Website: apple
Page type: payment
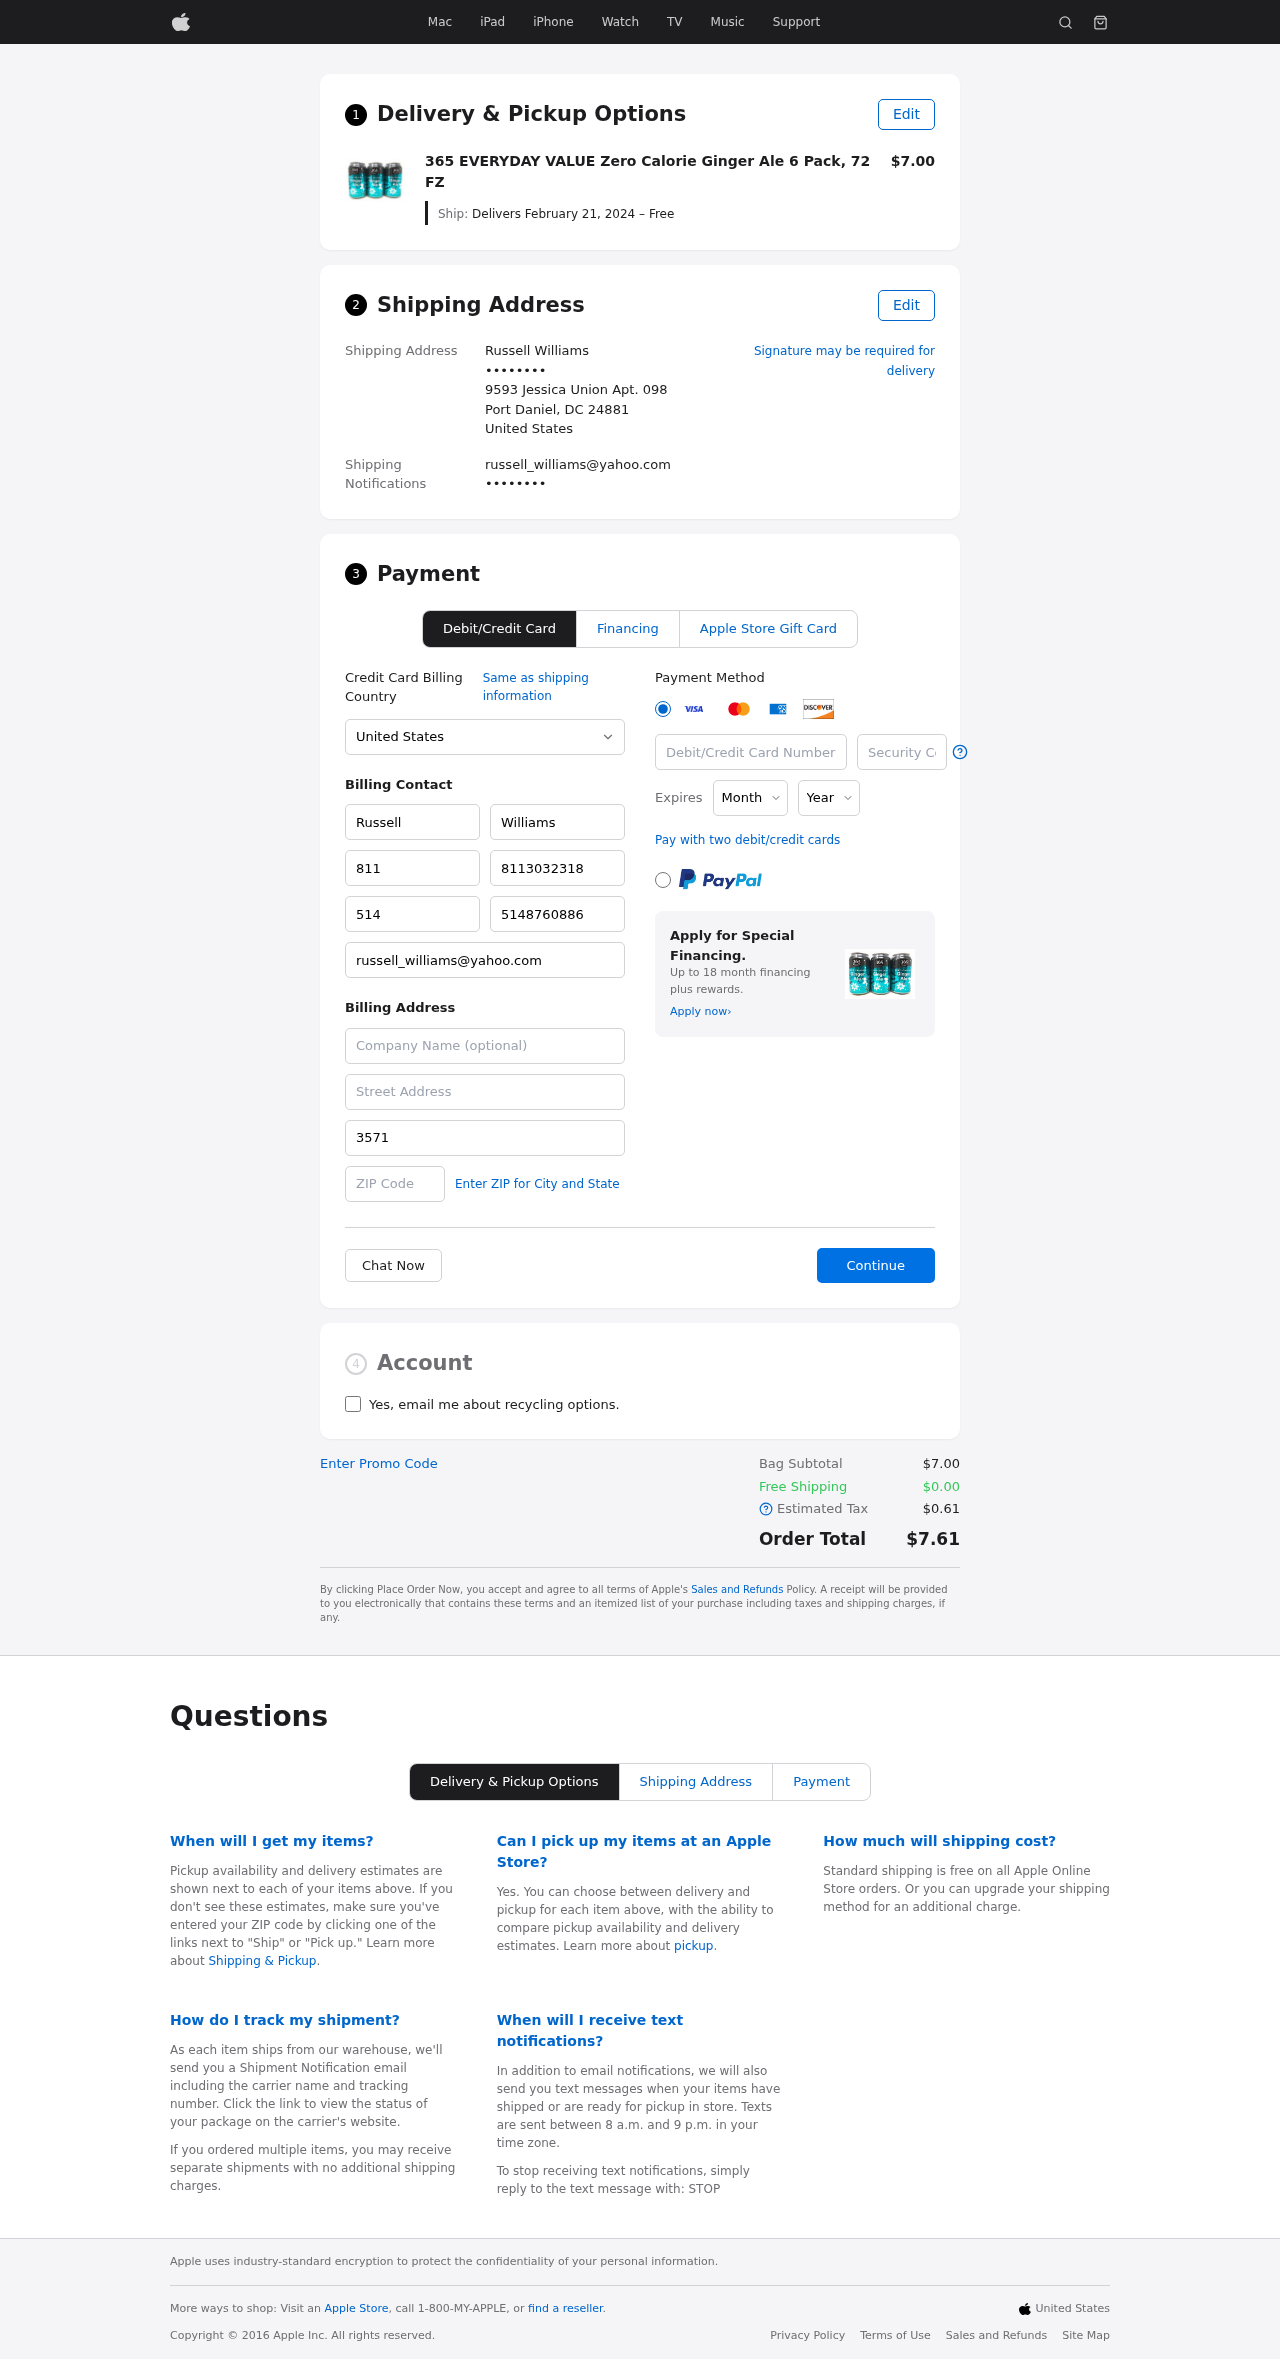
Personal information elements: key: PII_CARD_CVV
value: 980
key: PII_CARD_EXPIRY_MONTH
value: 02
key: PII_CARD_EXPIRY_YEAR
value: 26
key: PII_CARD_NUMBER
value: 6555 0690 6620 4380
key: PII_CITY_STATE_ZIP
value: Port Daniel, DC 24881
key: PII_COUNTRY
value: United States
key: PII_EMAIL
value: russell_williams@yahoo.com
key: PII_EMAIL2
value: russell_williams@yahoo.com
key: PII_FIRSTNAME
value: Russell
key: PII_FULLNAME
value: Russell Williams
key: PII_LASTNAME
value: Williams
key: PII_PHONE3
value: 8113032318
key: PII_PHONE_ALT
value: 5148760886
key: PII_PHONE_ALT_AREA
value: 514
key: PII_PHONE_AREA
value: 811
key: PII_SECURITY_CODE
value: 3571
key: PII_STREET
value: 9593 Jessica Union Apt. 098
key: PII_PHONE
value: ••••••••
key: PII_PHONE2
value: ••••••••
Product elements: key: PRODUCT1_NAME
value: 365 EVERYDAY VALUE Zero Calorie Ginger Ale 6 Pack, 72 FZ
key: PRODUCT1_PRICE
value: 7
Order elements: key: ORDER_DELIVERY_DATE
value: Delivers February 21, 2024 – Free
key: ORDER_SUBTOTAL
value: $7.00
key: ORDER_SHIPPING_COST
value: $0.00
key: ORDER_TAX
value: $0.61
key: ORDER_TOTAL
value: $7.61